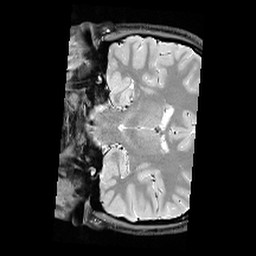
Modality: PDw
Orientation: coronal
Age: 21
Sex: female
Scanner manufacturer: siemens
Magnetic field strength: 3 T
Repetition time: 6.49 s
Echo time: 0.016 s